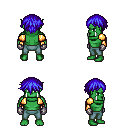
a pixel art fantasy rpg character, male body template, orc, green skin, gold arm armor, teal pants, blue short bangs hairstyle, metal gloves, four views (front, back, left, right), 2x2 character sprite sheet, small pixel art, hard edges, no anti-aliasing